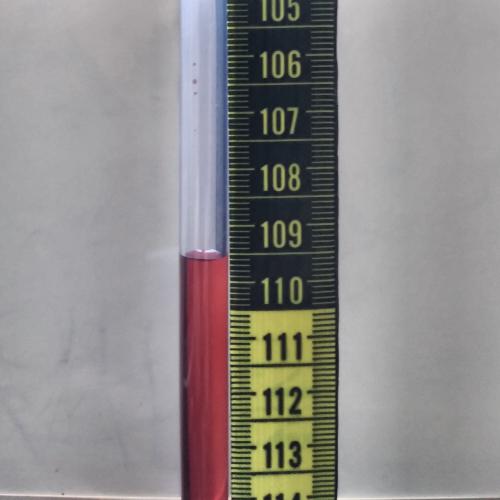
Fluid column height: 109.6 cm